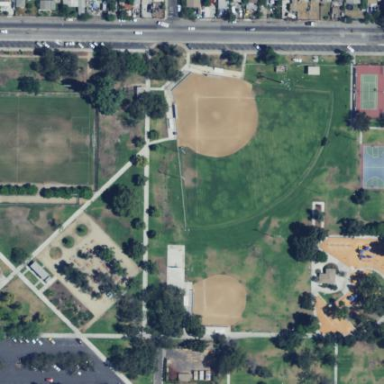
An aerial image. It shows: Park.